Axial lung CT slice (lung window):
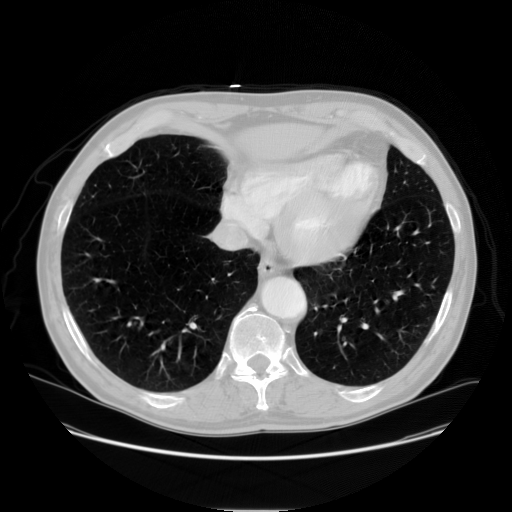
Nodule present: no